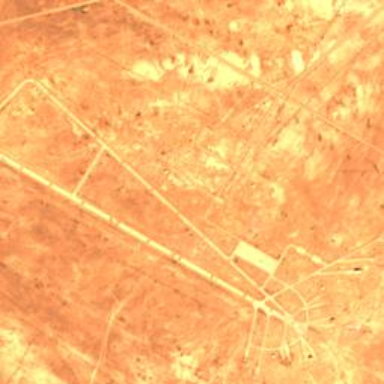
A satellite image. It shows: Military airfield located within aerodrome.